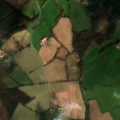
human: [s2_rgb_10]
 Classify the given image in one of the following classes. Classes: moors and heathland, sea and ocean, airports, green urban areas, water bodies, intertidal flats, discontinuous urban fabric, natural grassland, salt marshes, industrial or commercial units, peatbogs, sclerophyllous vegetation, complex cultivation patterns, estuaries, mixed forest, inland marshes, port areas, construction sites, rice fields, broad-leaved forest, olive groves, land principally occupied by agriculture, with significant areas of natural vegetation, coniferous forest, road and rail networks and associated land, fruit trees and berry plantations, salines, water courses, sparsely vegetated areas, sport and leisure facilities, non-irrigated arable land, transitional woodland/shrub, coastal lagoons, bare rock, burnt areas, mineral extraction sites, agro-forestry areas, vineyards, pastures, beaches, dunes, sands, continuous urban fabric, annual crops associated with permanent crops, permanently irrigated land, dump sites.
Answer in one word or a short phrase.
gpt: non-irrigated arable land, pastures, coniferous forest